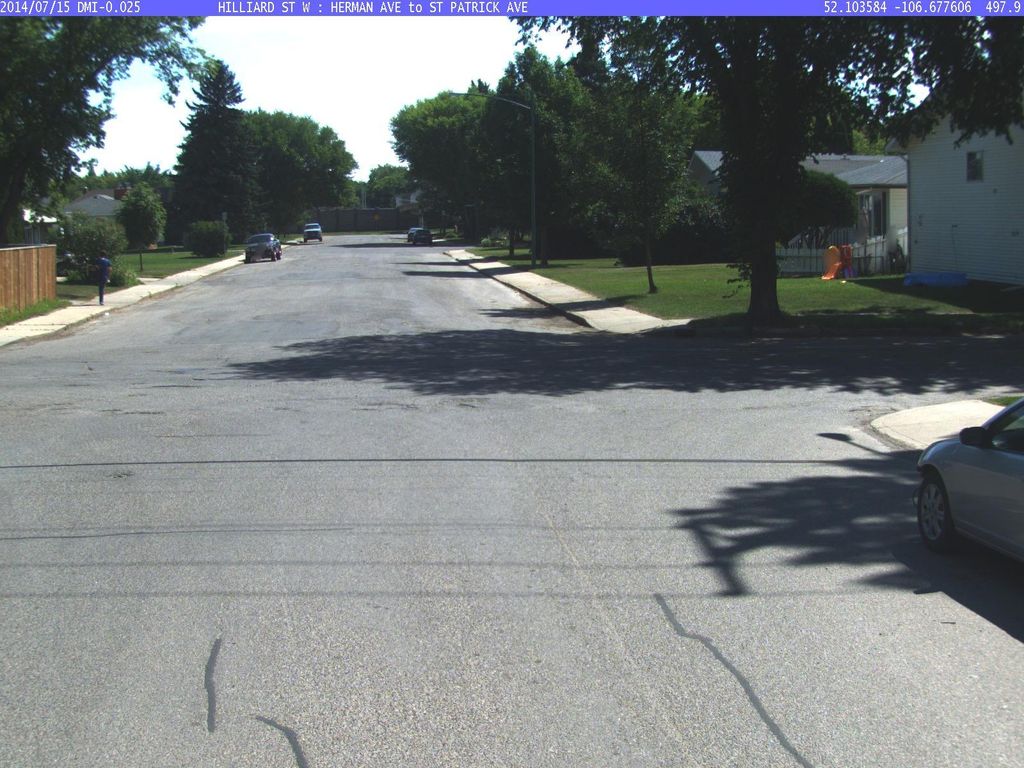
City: saskatoon